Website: slack
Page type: stored-credit-cards
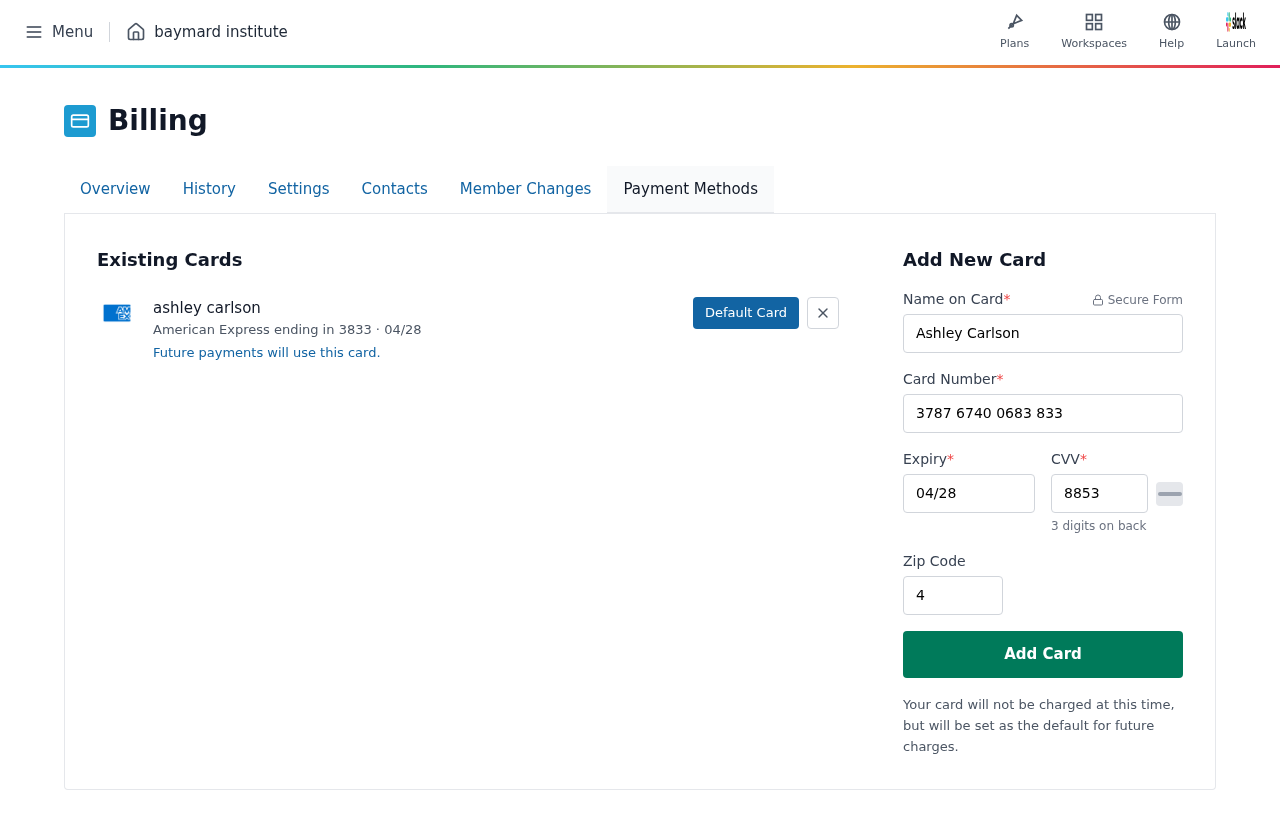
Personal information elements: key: PII_CARD_CVV
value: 8853
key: PII_CARD_EXPIRY
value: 04/28
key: PII_CARD_EXPIRY_MONTH
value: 04
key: PII_CARD_EXPIRY_YEAR
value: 28
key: PII_CARD_LAST4
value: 3833
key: PII_CARD_NUMBER
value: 3787 6740 0683 833
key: PII_CARD_TYPE
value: American Express
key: PII_FULLNAME
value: ashley carlson
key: PII_FULLNAME
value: Ashley Carlson
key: PII_POSTCODE
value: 47115